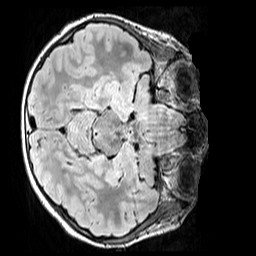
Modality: FLAIR
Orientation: axial
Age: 12
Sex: male
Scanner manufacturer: siemens
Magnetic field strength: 3 T
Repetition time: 5 s
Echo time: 0.388 s